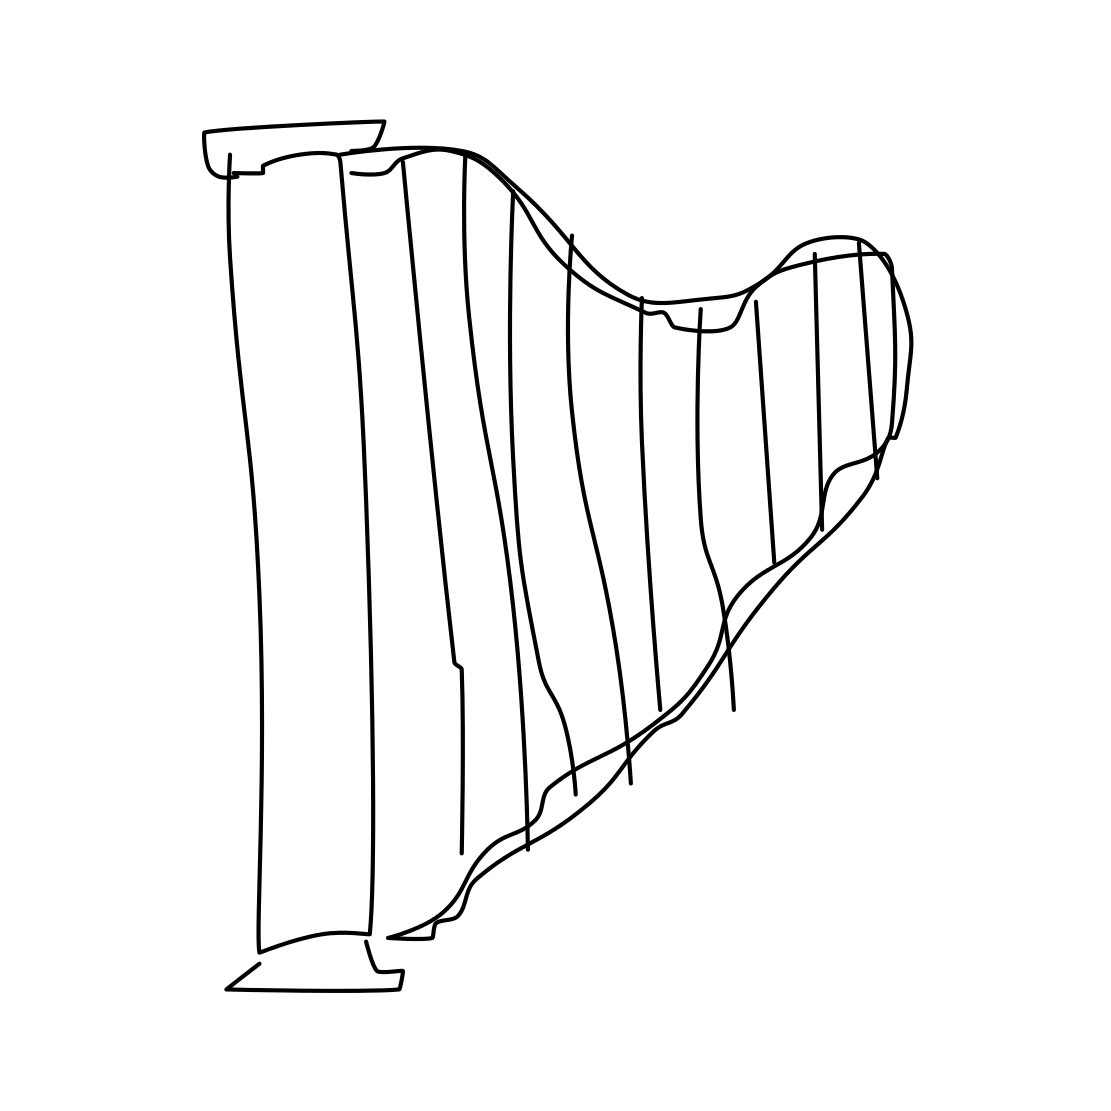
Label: harp